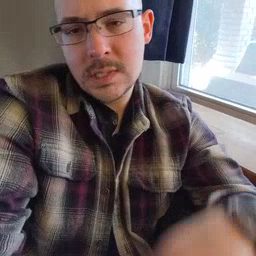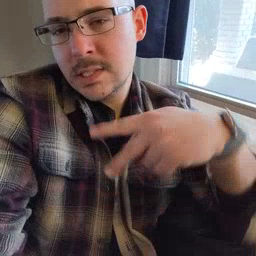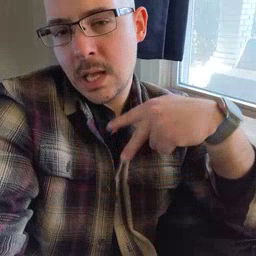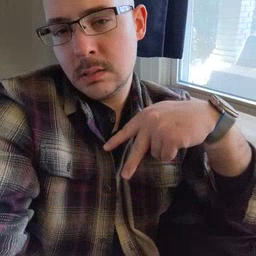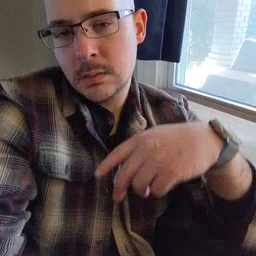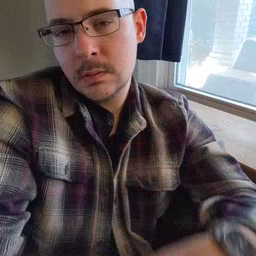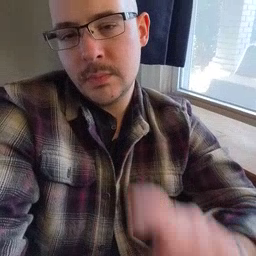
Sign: dance